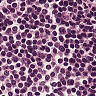
Metastatic tissue present: no